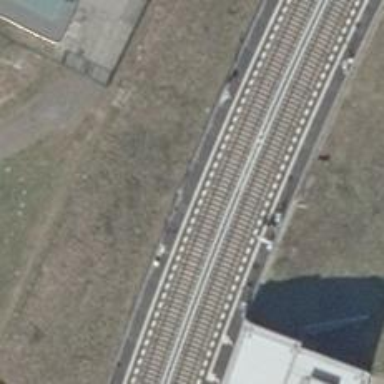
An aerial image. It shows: Asphalted platform for light rail services.